Field crop: maize
Growth stage: 2
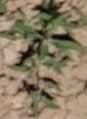
Species: atriplex